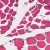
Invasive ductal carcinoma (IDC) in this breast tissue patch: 0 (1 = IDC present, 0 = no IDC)